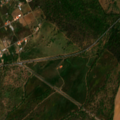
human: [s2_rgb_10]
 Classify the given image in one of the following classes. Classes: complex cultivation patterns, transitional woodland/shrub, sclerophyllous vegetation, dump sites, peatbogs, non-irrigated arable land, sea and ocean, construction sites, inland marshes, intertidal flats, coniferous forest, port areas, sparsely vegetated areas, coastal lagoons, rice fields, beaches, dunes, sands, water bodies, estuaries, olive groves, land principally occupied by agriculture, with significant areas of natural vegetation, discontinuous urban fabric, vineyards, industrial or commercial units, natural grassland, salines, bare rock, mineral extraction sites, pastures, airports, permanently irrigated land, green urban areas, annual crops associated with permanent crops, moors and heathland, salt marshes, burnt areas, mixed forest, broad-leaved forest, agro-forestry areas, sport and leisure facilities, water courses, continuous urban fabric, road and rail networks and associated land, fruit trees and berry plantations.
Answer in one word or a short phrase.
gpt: continuous urban fabric